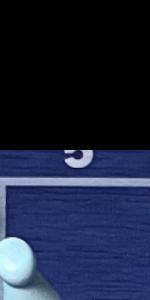
Label: Empty